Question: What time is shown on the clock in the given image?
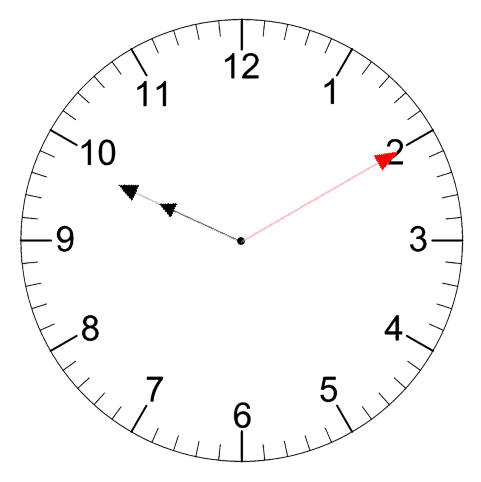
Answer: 09:49:10